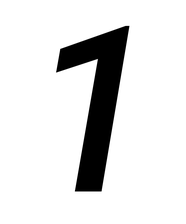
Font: Roboto-Italic_Medium_Italic